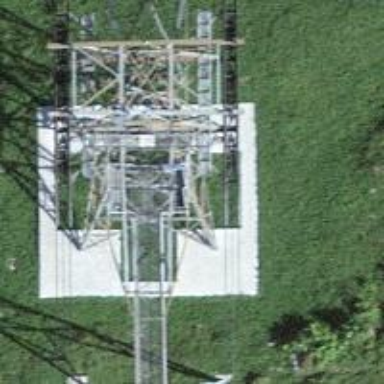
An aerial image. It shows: Pylon used for aerialway.